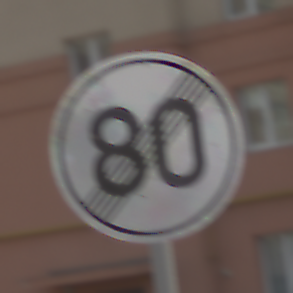
Verkehrszeichen: EndeGeschwindigkeit80
Umgebung: Outdoor, Urban
Tageszeit: MorningAfternoon
Wetter: PartlyCloudy
Licht: Natural
Jahreszeit: NotSpecified
Kontrast: HighContrast